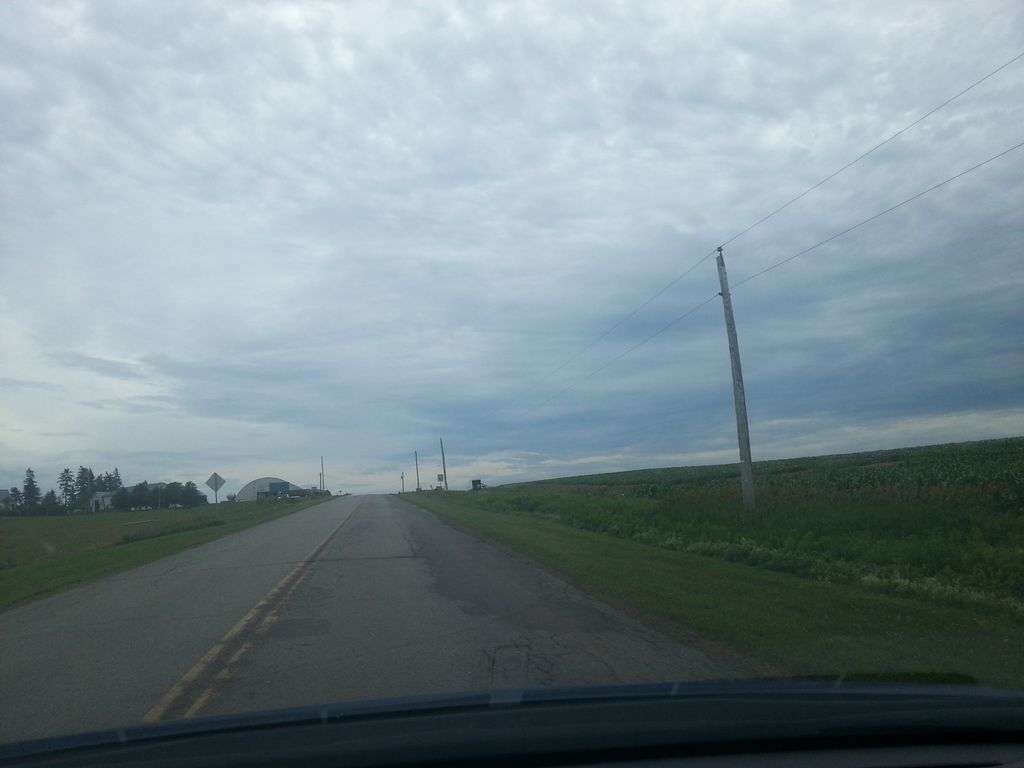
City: charlottetown